三年级 · 组合数学
小丽有 2 件不同的上衣和 3 条不同的裙子, 一共可以搭配成 ( ) 种不同的装束。

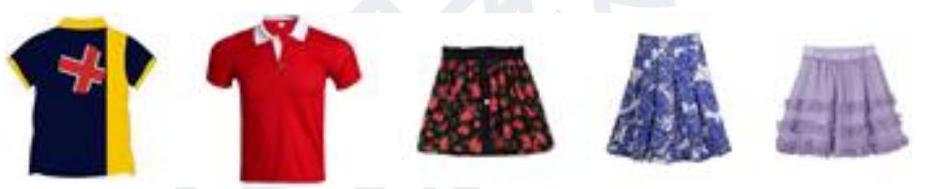
A. 6
B. 8
C. 18
答案: A
解析: 解A

一件上衣可以与 3 条不同的裙子进行搭配, 这样就有 3 种不同的装束, 所以 2 件不同的上衣和 3 条不同的裙子进行搭配就有 $3 \times 2=6$ 种不同的装束。

$3 \times 2=6($ 种 $)$

故答案为: A

本题主要考查学生对事物的简单搭配规律的掌握情况。